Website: apple
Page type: billing-address
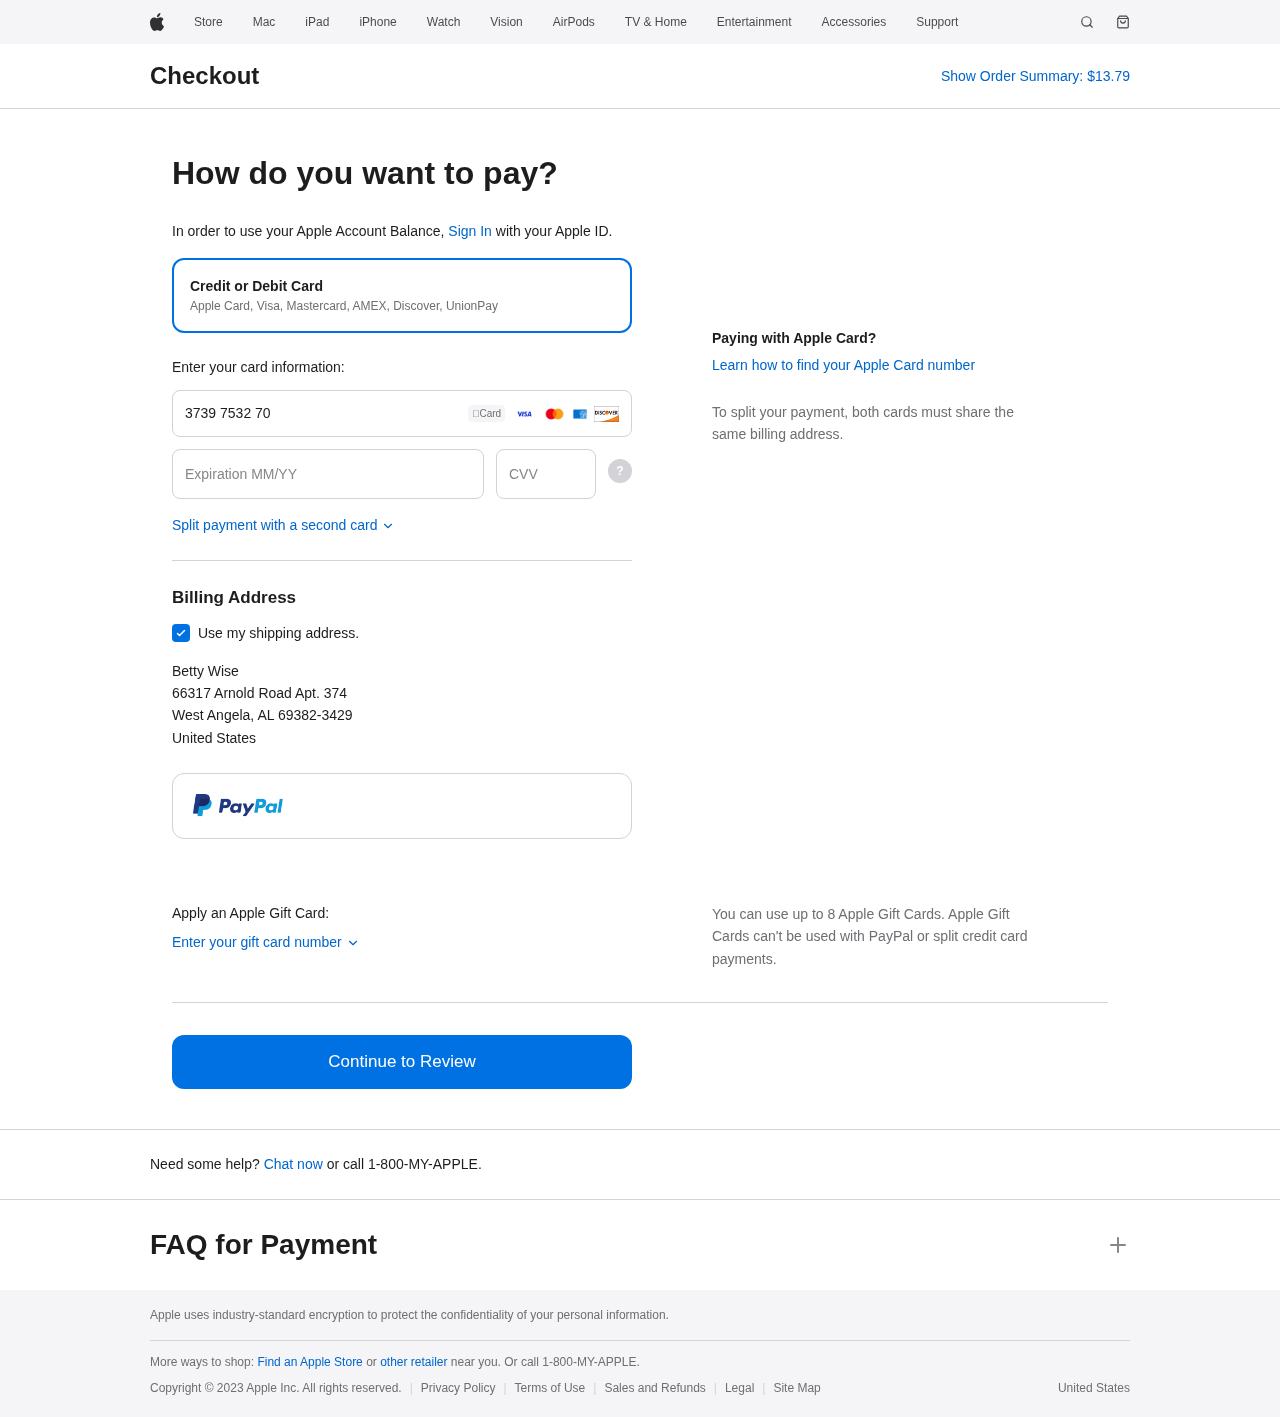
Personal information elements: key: PII_CARD_CVV
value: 0548
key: PII_CARD_EXPIRY
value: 09/29
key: PII_CARD_NUMBER
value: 3739 7532 7001 600
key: PII_CITY
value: West Angela
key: PII_COUNTRY
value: United States
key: PII_FULLNAME
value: Betty Wise
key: PII_POSTCODE_FULL
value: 69382-3429
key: PII_STATE_ABBR
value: AL
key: PII_STREET
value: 66317 Arnold Road Apt. 374
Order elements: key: ORDER_TOTAL
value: $13.79